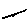
Label: line